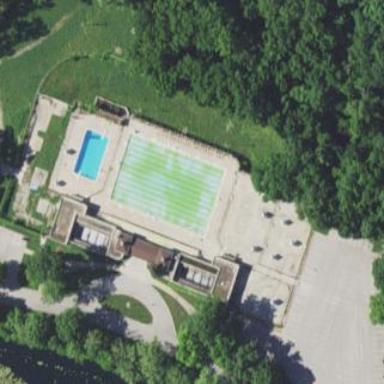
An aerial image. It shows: Swimming pool located in leisure land.